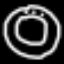
Label: donut